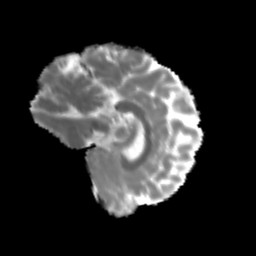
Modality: MD
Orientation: sagittal
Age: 47
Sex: male
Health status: healthy
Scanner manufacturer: siemens
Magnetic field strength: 3 T
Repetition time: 3.6 s
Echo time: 0.092 s